Interaction volume radius: 5 \u00c5
Interaction volume height: 10 \u00c5
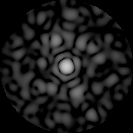
Disorder parameter: 0.7987